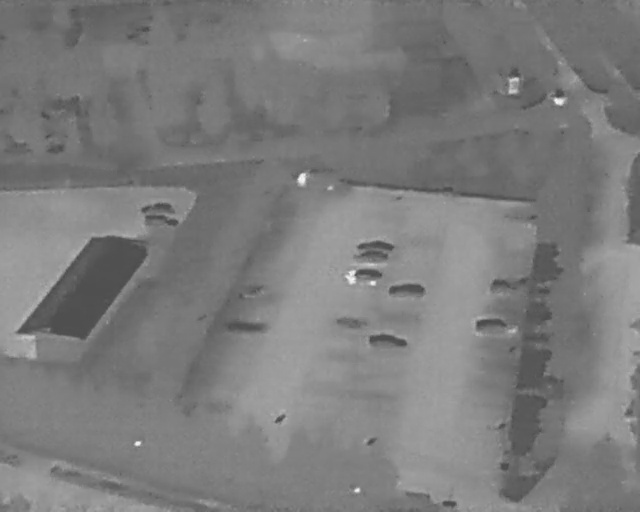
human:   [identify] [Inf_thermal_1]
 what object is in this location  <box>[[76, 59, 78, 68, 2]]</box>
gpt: <ref>1 medium car at the right</ref>

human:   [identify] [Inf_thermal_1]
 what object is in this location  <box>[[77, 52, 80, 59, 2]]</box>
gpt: <ref>1 small car at the right</ref>